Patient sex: M
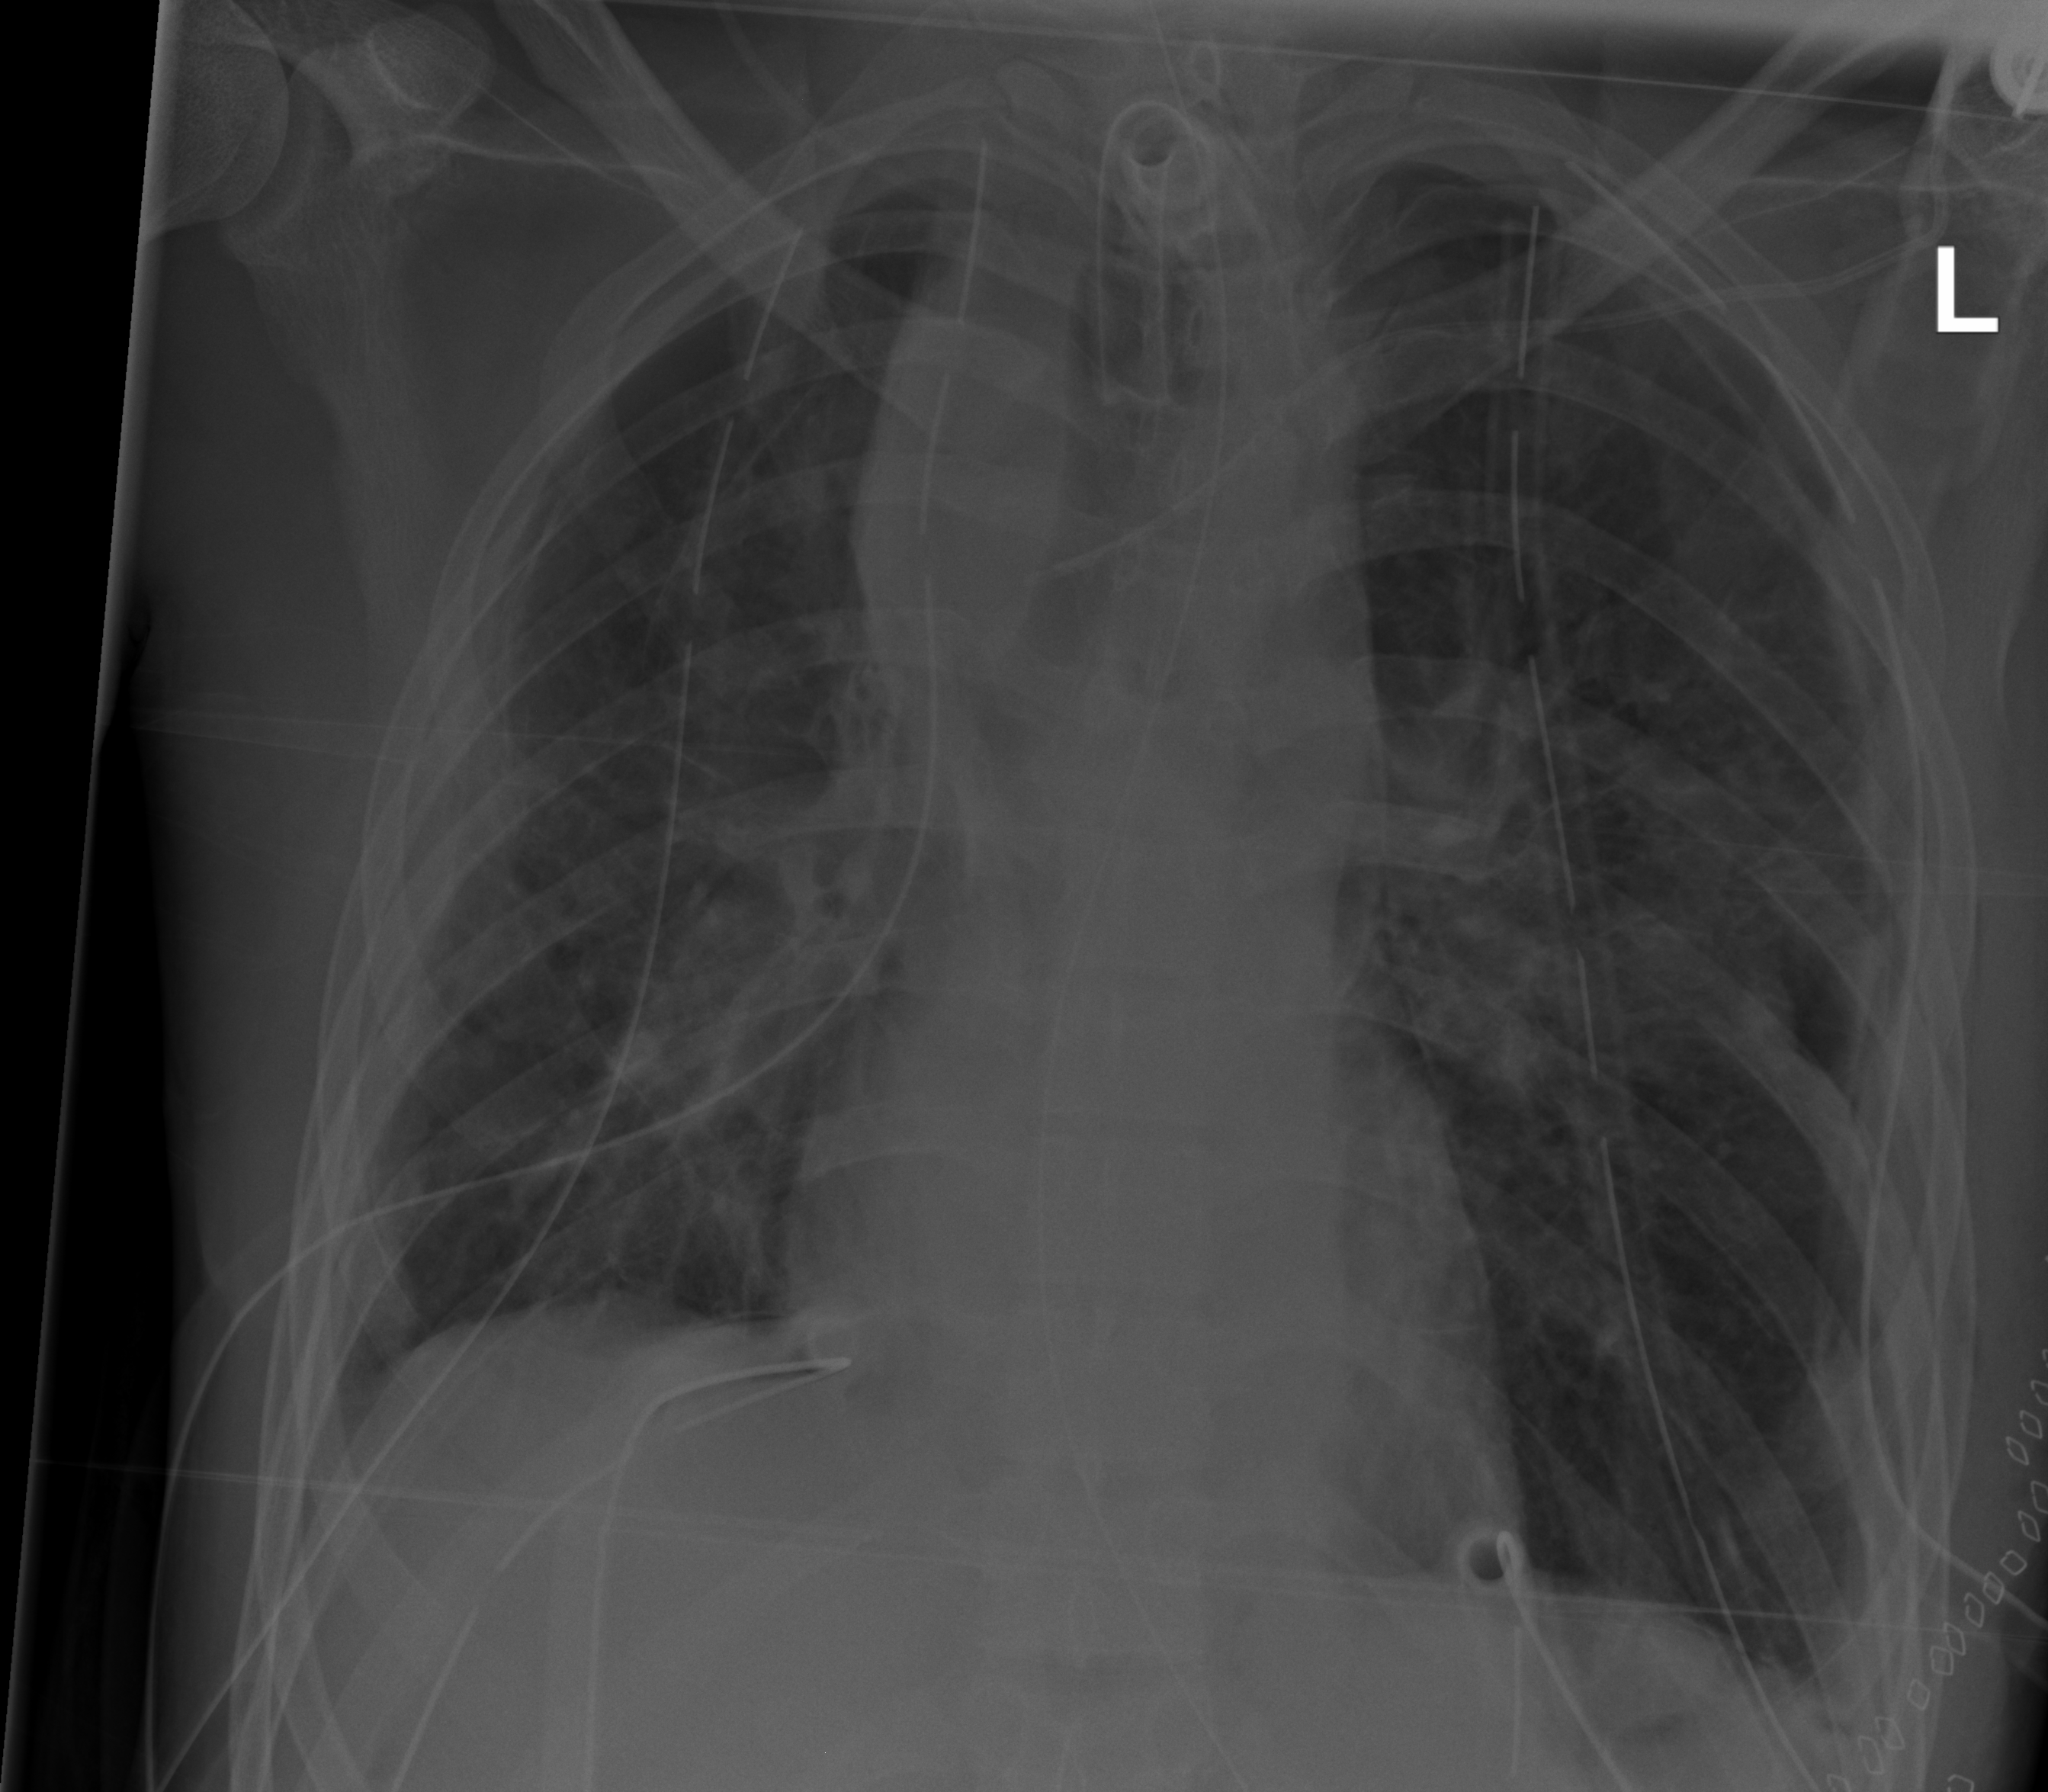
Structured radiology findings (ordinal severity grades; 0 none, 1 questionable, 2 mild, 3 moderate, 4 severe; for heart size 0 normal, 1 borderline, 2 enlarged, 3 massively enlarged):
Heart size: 0
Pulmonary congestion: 0
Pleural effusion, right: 0
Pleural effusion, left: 2
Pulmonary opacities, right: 2
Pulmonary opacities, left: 2
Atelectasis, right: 0
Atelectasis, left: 0